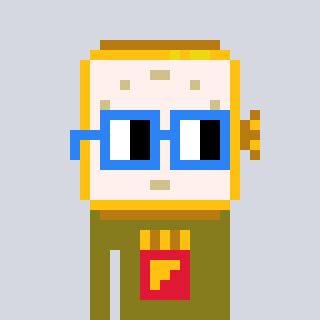
a pixel art character with square blue glasses, a watch-shaped head and a gunk-colored body on a cool background